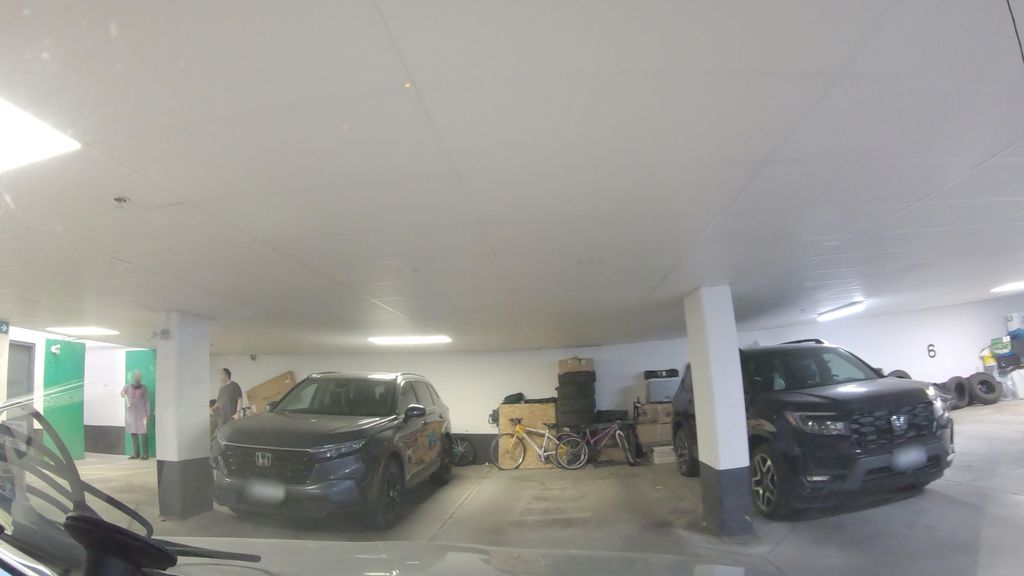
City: toronto